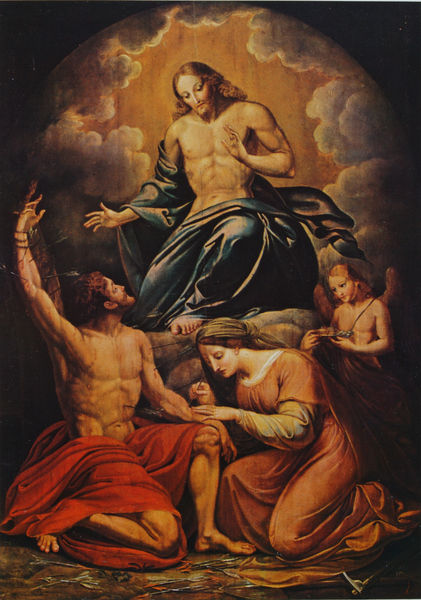
Titel: Christus erscheint dem Hl. Sebastian und der Irene
Künstler: Johann Peter von Langer
Standort: München
Institution: Privatbesitz
Schlagwörter: blau, dunkel, flügel, gemälde, gott, hand, himmel, körper, mann, nackt, umhang, weiß, wolken, wunde, gelb, menschen, mädchen, sitzen, braun, brust, frau, frisuren, grau, kleid, licht, männer, orange, schwarz, szene, blick, rot, tuch, wolke, bart, arm, arme, bibel, falten, faru, gesicht, johannes, lang, gesten, stamm, kirche, sonne, boden, gewand, gold, haare, mantel, stoffe, tücher, decke, gewänder, kind, vater, locken, fliegen, kreis, oval, engel, putte, beine, fesseln, füße, küssen, warm, baby, erhaben, kopftuch, muskeln, einheit, nabel, bauch, faltenwurf, halbnackt, knie, zehen, oberkörper, tor, knochen, nacktheit, blut, religion, schweben, rippen, jungfrau, knien, gestik, arzt, beten, gebet, kunst, altar, portal, schein, trost, himme, heiligenschein, männlich, christus, jesus, jesus christus, kreuzigung, wunden, schreiben, christlich, hilfe, muskel, knieend, kniend, dornen, erhoben, religiös, segen, segnen, segnung, erscheinung, fingerzeig, heiliger, reneissance, balu, heilige, märtyrer, opfer, mild, anbeten, erleuchtung, heilig, putten, maria, anbetung, glauben, verwundet, christen, maria magdalena, pfeil, christentum, auferstehung, pfeile, altarbild, helfen, rettung, christi, himmelfahrt, josef, joseph, roben, heiligenbild, thronen, anfliegen, blutig, brustmuskeln, erhellung, erscheinen, folter, gegesselt, hl.sebastian, marter, mimig, musekln, niederknien, passion, passionsgeschichte, scheinend, sebastian, six pack, verarzten, versorgen, versorgung, waschbrettbäuche, olken, reliion, chrisut, jesuss